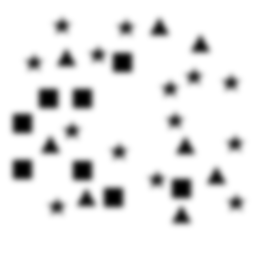
Squares: 8
Triangles: 8
Stars: 14
Total shapes: 30